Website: lowes
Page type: billing-address
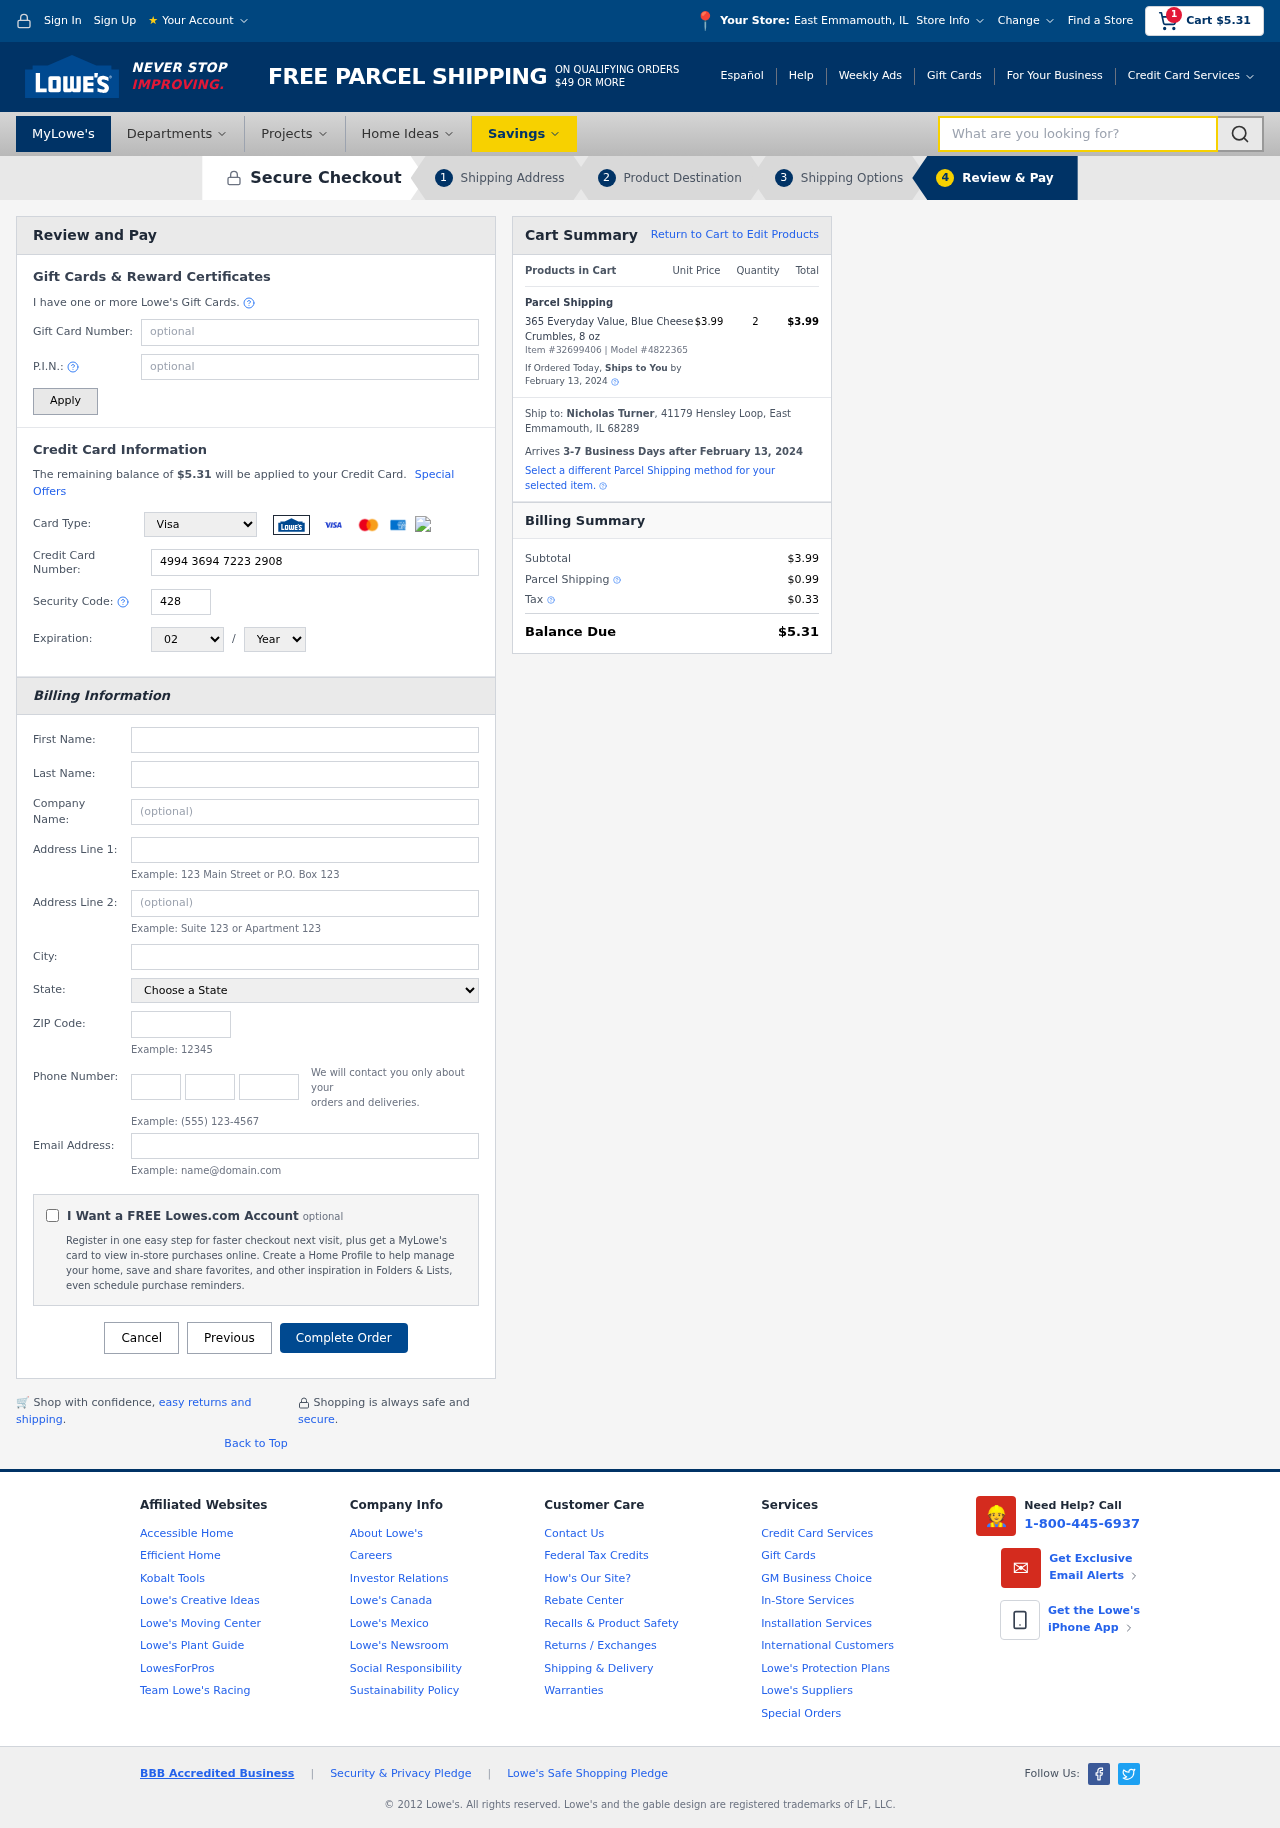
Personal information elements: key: PII_CARD_CVV
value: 428
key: PII_CARD_EXPIRY_MONTH
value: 02
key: PII_CARD_EXPIRY_YEAR
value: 29
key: PII_CARD_NUMBER
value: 4994 3694 7223 2908
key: PII_CARD_TYPE
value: Visa
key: PII_CITY
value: East Emmamouth
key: PII_CITY_STATE
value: East Emmamouth, IL
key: PII_COMPANY
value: Smith Group
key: PII_EMAIL
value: nicholas.turner@gmail.com
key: PII_FIRSTNAME
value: Nicholas
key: PII_FULLNAME
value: Nicholas Turner
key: PII_LASTNAME
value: Turner
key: PII_PHONE_AREA
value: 378
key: PII_PHONE_PREFIX
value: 672
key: PII_PHONE_SUFFIX
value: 3806
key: PII_POSTCODE
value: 68289
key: PII_STATE
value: Illinois
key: PII_STREET
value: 41179 Hensley Loop
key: PII_CITY_STATE_ZIP
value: East Emmamouth, IL 68289
Product elements: key: PRODUCT1_NAME
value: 365 Everyday Value, Blue Cheese Crumbles, 8 oz
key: PRODUCT1_PRICE
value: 3.99
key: PRODUCT1_QUANTITY
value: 2
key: PRODUCT_ITEM_NUMBER
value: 32699406
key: PRODUCT_MODEL_NUMBER
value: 4822365
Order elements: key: ORDER_SUBTOTAL
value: $5.31
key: ORDER_TOTAL
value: $5.31
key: ORDER_SHIPPING_DATE
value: February 13, 2024
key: ORDER_SUBTOTAL
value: $3.99
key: ORDER_DELIVERY_DATE
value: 3-7 Business Days after February 13, 2024
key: ORDER_SHIPPING_DATE2
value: February 13, 2024
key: ORDER_SUBTOTAL2
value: $3.99
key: ORDER_SHIPPING_COST
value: $0.99
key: ORDER_TAX
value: $0.33
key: ORDER_TOTAL2
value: $5.31
Search elements: key: HEADER_SEARCH
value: What are you looking for?